Question: I have the following sql code:
'''
select 'select * from ' + table_name + ' where ' + column_name + ' = 123'
FROM INFORMATION_SCHEMA.COLUMNS
WHERE COLUMN_NAME like '%columnOfInterest%'
'''
For a given database, this looks through all the tables that have a column named 'columnOfInterest' which contain a value 123.
This is for debug purposes and so the output doesn't have to be pretty and it certainly is not.
Most of the tables don't have a column and of those even fewer have a value of 123 in them, so most of the return sets are empty.
I'm looking for ways to neaten the output. For example, I don't need to see empty sets at all. Any ideas on how to do this or clean it up otherwise?
Attached is a screenshot of the output in SQL Server Manage. I've had to erase some potentially sensitive column names. The blue columns are the columnOfInterest, the black, all others. Each row you see here is the empty output from 1 table.

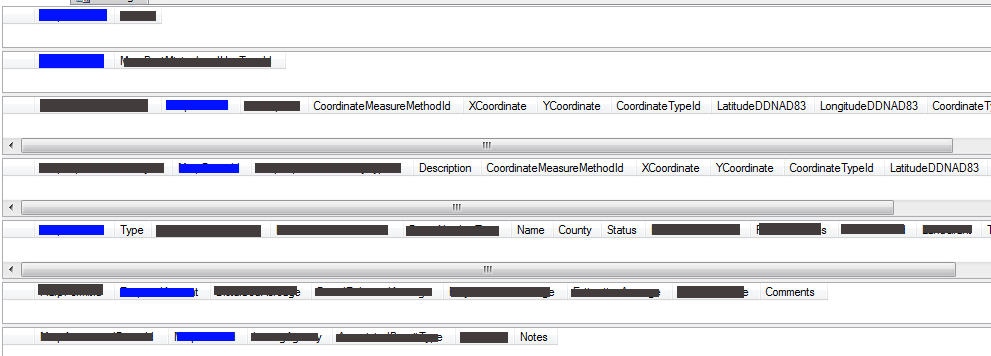
Answer: wrap the dynamic query in a IF block that tests if the query will return anything.
'''
select 'if exists (' + QUERY + ')' + char(10) + ' ' + QUERY
from (
select QUERY = 'select * from ' + TABLE_NAME
+ ' where ' + COLUMN_NAME + ' = 123'
from INFORMATION_SCHEMA.COLUMNS
where COLUMN_NAME like '%columnOfInterest%'
) q
'''